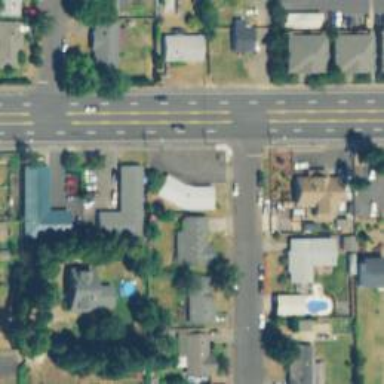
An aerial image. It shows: Residential road with sidewalk on the left side.